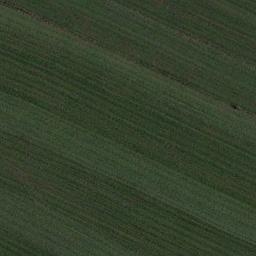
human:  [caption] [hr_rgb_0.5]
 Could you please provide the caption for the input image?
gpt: There are some thin lines in the meadow .

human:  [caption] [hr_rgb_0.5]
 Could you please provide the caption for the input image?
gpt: The entire image is dominated by grass .

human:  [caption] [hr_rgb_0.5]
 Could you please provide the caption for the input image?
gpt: A large strip of lush green grass .

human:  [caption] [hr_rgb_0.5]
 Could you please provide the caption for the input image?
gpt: This meadow has dense grasses and a striped texture .

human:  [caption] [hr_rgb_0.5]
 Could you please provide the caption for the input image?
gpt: A dense green meadow with stripes .